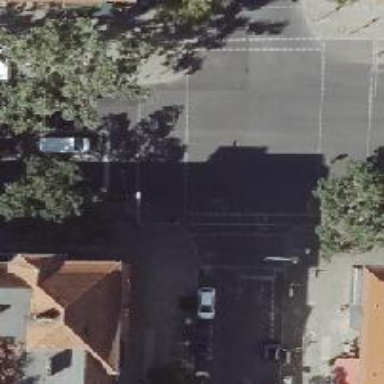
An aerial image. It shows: Crossing with traffic signals.